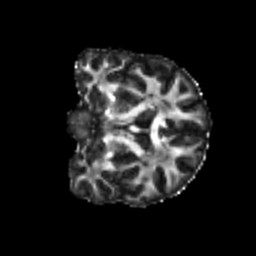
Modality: FA
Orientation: coronal
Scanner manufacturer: siemens
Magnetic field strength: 3 T
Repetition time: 4 s
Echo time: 0.0594 s